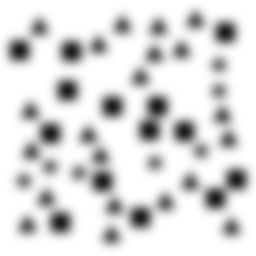
Squares: 14
Triangles: 21
Stars: 7
Total shapes: 42